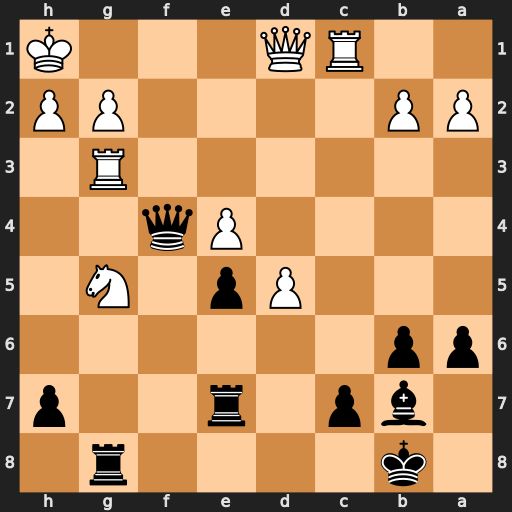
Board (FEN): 1k4r1/1bp1r2p/pp6/3Pp1N1/4Pq2/6R1/PP4PP/2RQ3K
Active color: b
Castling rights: -
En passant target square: -
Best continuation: Rxg5 Rxg5 Qxg5